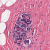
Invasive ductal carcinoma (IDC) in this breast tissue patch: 0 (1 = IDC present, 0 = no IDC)